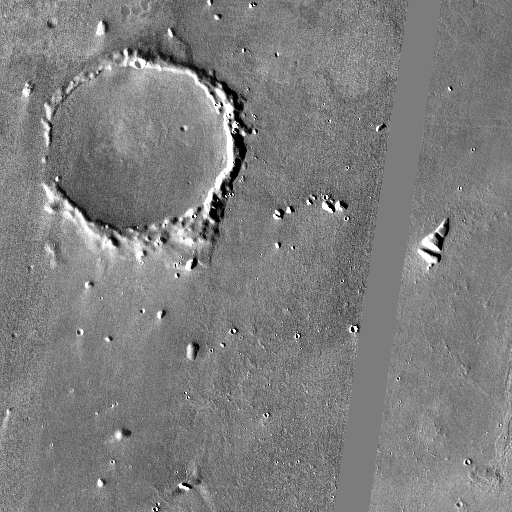
Crater classes present: Background, Other, Buried